Question: This is the expansion diagram of a second-order Rubik's Cube. Given the initial state, you can perform 18 standard operations. Find the minimum number of steps to make the Rubik's Cube reach the restored state. The goal is to restore the cube to its original state, with green on the front face, white on the top, and yellow on the bottom, disregarding isomorphic configurations.
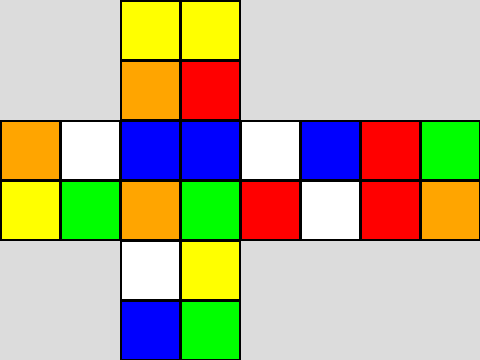
Answer: 5